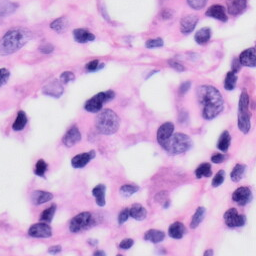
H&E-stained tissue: Skin